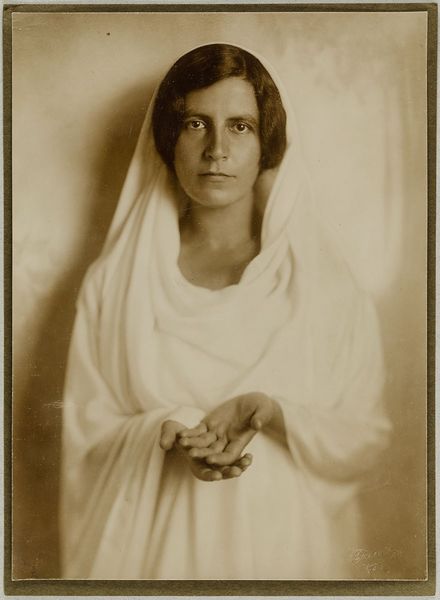
Titel: Hertha Terfloth, die Tochter von Ernst Juhl
Künstler: Minya Diez-Dührkoop
Standort: Hamburg
Institution: Museum für Kunst und Gewerbe Hamburg
Schlagwörter: hand, frau, arm, kleidung, silber, bildnis, gesten, portrait, gewand, mimik, foto, fotografie, photographie, posen, photo, karton, lichtbild, silbergelatine, konterfei, brom, bildwerke, angewandte und bildende kunst, hessische systematik, porträt, silbergelatinepapier, bromsilbergelatinepapier, entwicklungspapier, gelatinepapier, schwarzweißpositivverfahren, silbersalzverfahren, schwarzweißfotografie, porträtfotografie, porträtphotographie